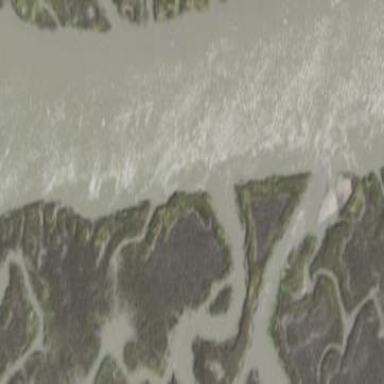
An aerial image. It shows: Saltmarsh wetland.